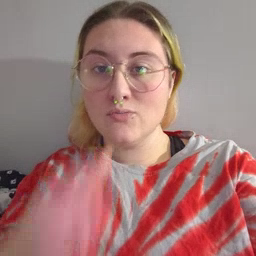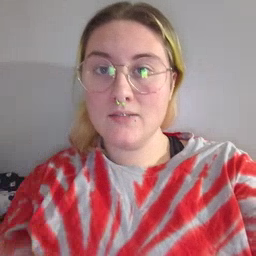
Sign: drink